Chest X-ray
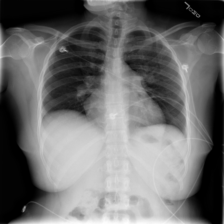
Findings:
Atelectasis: negative
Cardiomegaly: positive
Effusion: negative
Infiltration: negative
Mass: negative
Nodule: negative
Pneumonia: negative
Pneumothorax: negative
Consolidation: negative
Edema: negative
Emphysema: negative
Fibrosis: negative
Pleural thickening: negative
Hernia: negative